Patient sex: M
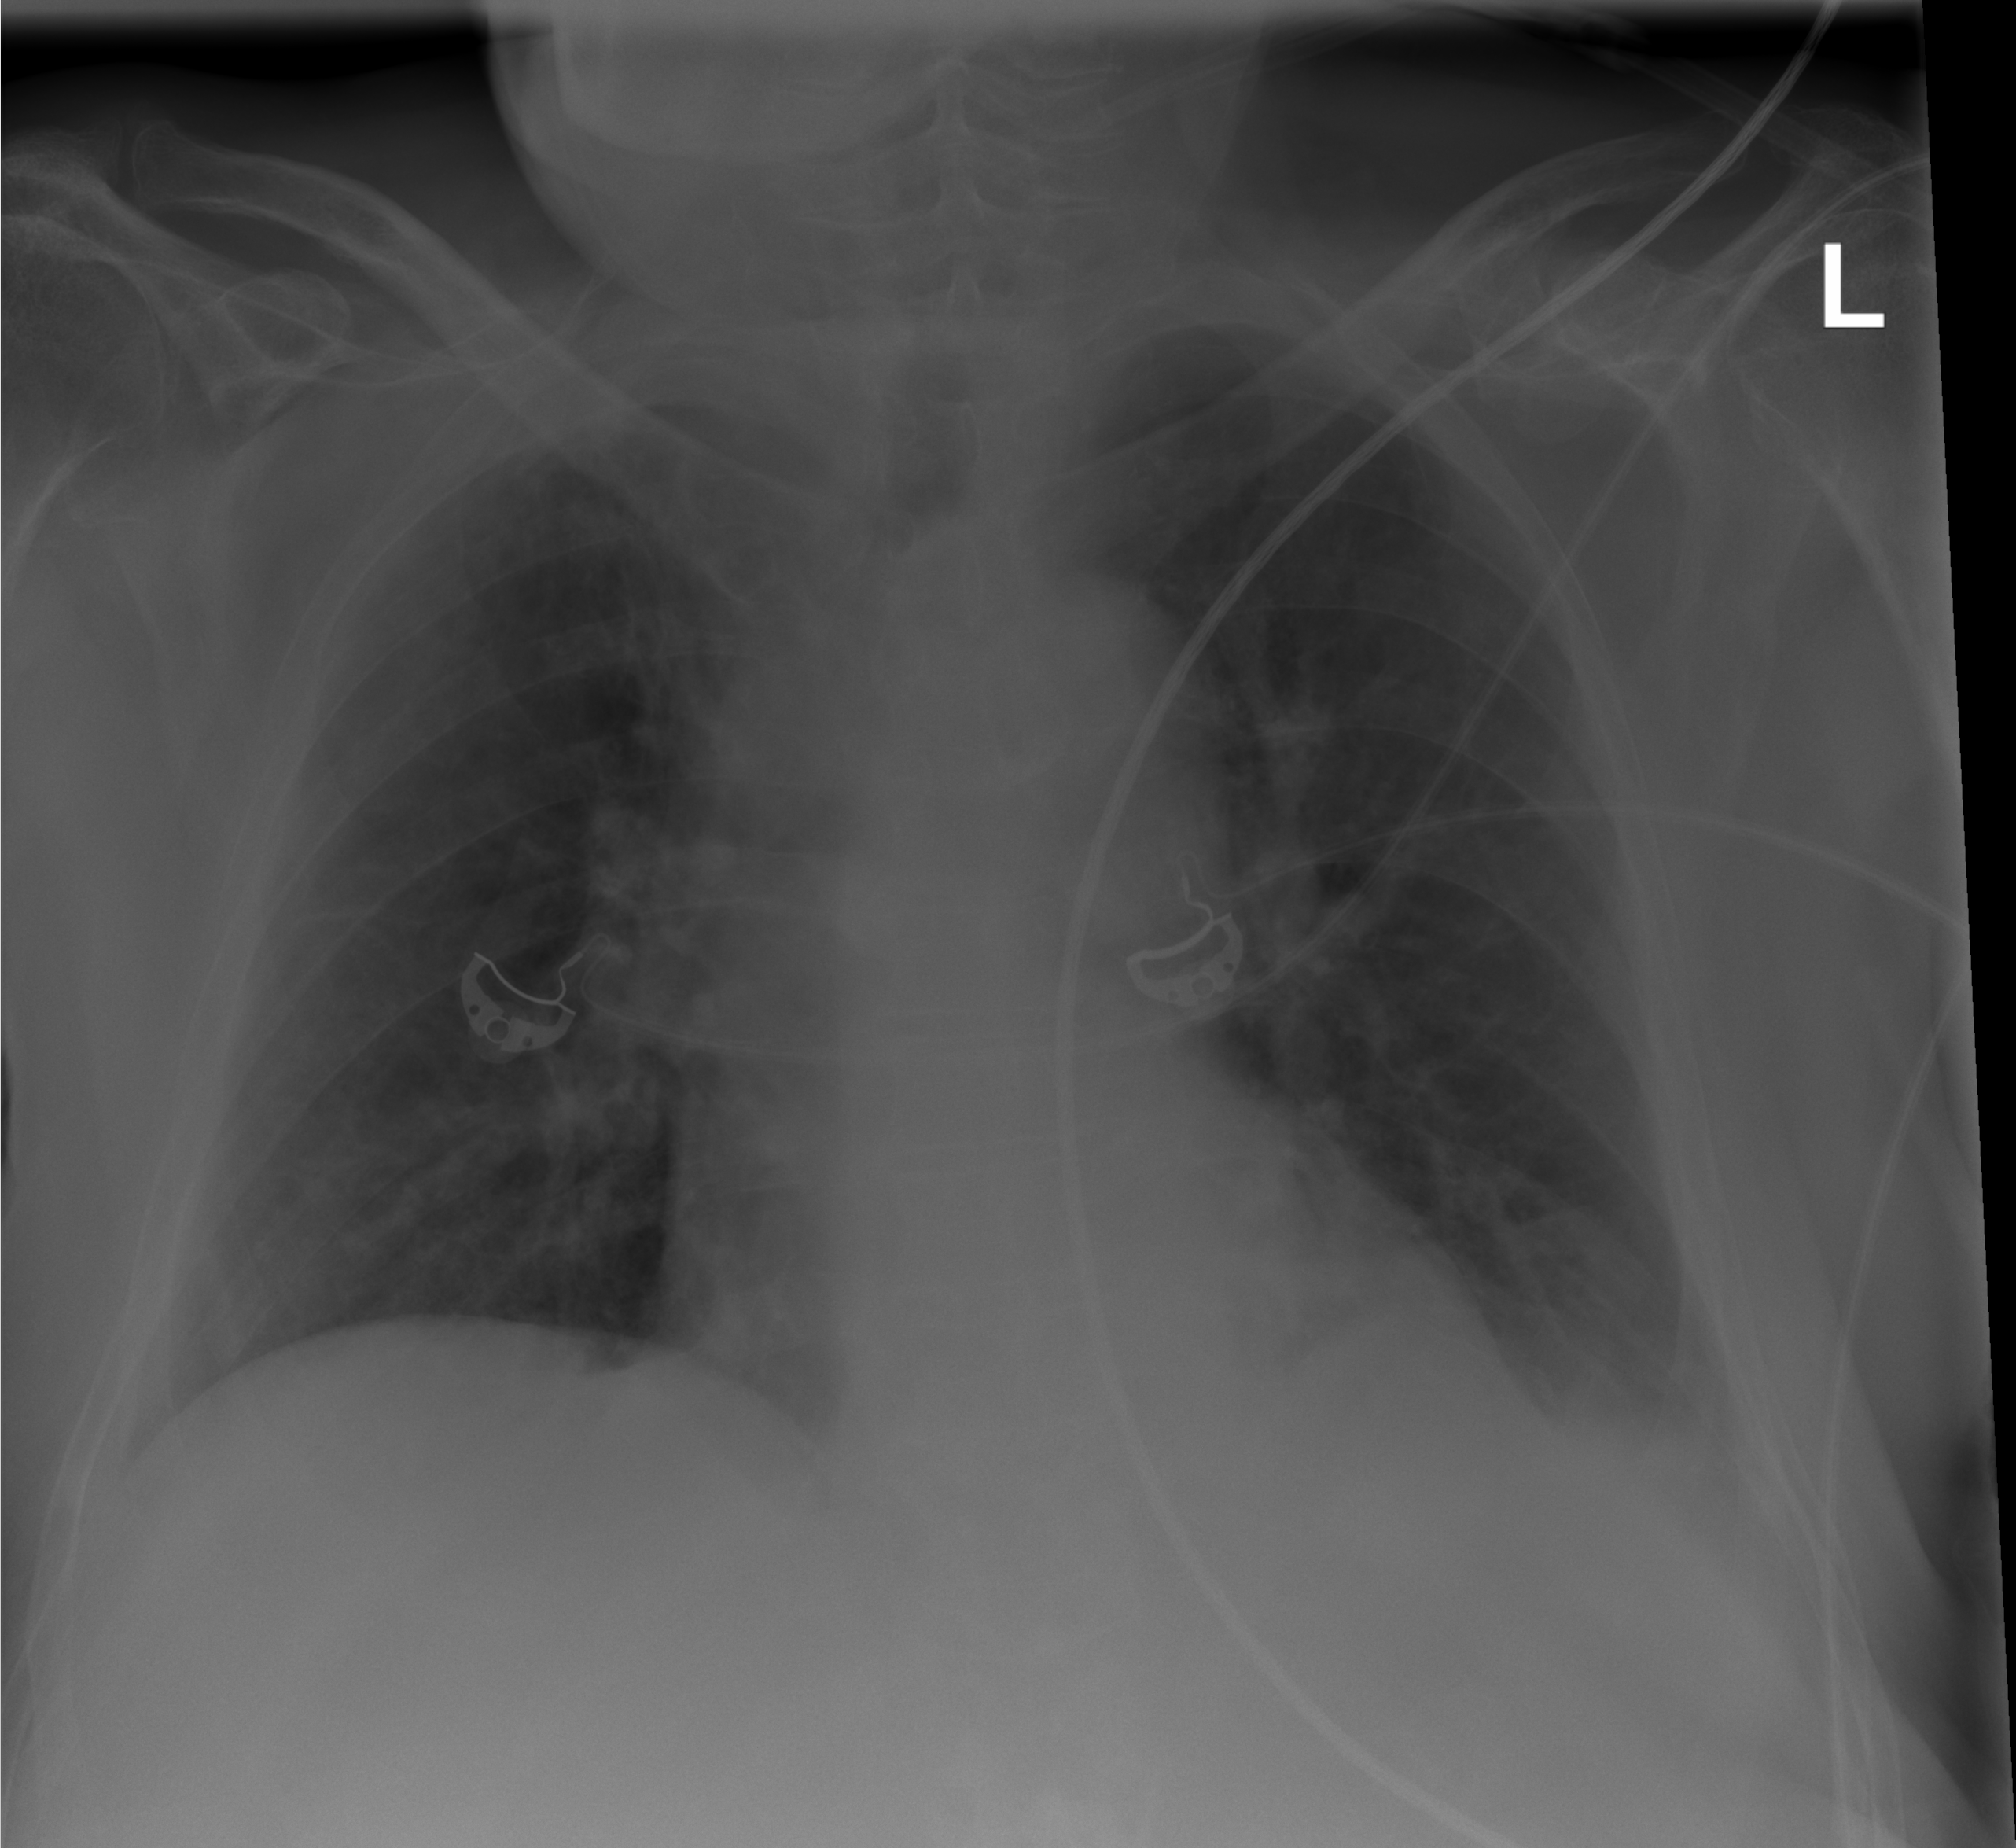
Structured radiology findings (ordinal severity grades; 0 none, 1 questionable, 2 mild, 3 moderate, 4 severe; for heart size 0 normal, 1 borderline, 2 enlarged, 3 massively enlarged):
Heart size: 0
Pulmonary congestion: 0
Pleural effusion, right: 0
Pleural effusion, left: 0
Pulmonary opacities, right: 0
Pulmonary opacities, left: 0
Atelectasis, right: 0
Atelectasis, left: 2